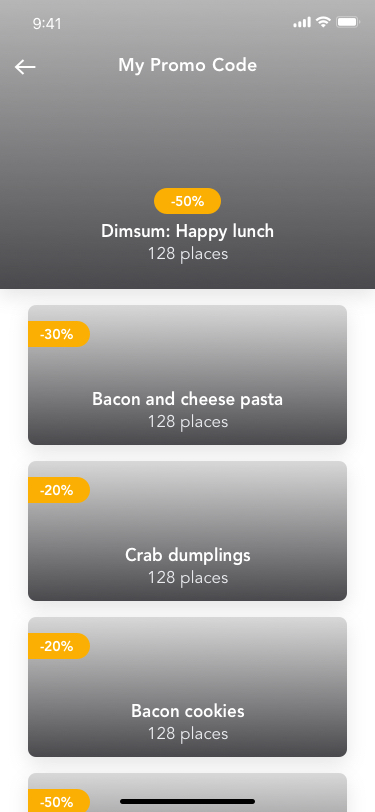
Text in this UI design:
-50%
Dimsum: Happy lunch
128 places
-30%
Bacon and cheese pasta
128 places
-20%
Crab dumplings
128 places
-20%
Bacon cookies
128 places
-50%
My Promo Code